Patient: sex M, age 68
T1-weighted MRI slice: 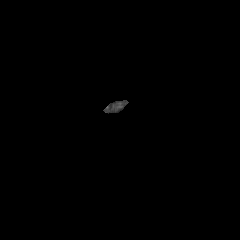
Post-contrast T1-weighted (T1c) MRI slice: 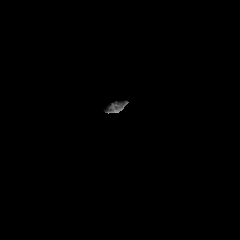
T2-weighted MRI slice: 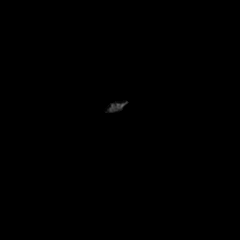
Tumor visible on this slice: no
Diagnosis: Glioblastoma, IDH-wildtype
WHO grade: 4